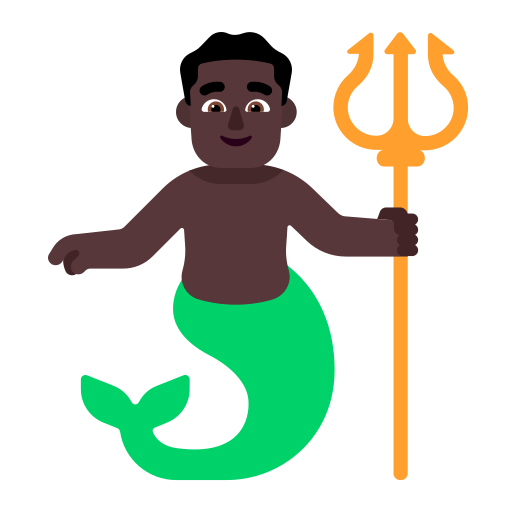
man merpeople flat dark